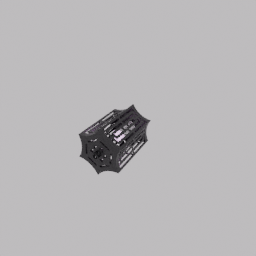
Label: lighting